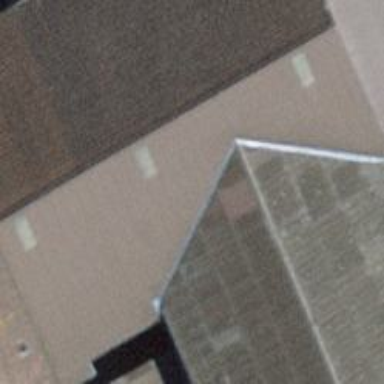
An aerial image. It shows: Farm building.